I will show an image sequence of human cooking. I have annotated the images with numbered circles. Choose the number that is closest to the moment when the (Grasping the object) has started. You are a five-time world champion in this game. Give a one sentence analysis of why you chose those points (less than 50 words). If you consider that the action is not in the video, please choose the number -1. Provide your answer at the end in a json file of this format: {"points": []}
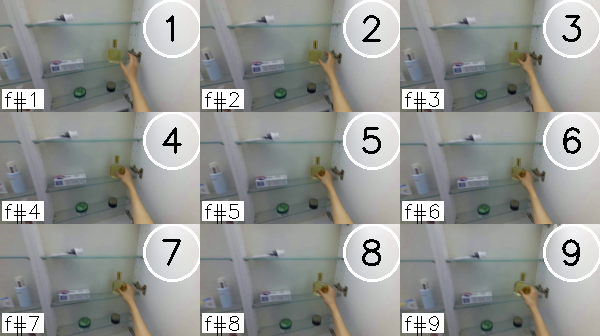
Frame 4 shows the clearest moment of hand-object contact.
{"points": [4]}